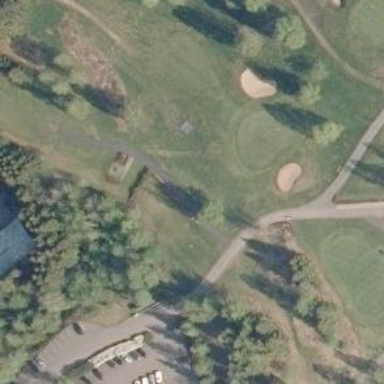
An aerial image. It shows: Golf fairway surrounded by grass.